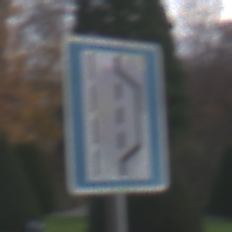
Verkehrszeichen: NothalteUndPannenbucht
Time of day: MorningAfternoon
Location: Roofed (Urban)
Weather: PartlyCloudy
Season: NotSpecified
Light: Natural